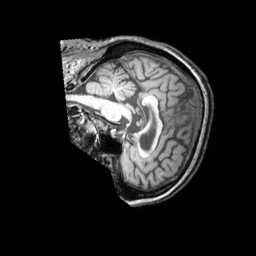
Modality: T1w
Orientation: sagittal
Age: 47
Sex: female
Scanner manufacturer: philips
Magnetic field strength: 3 T
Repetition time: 0.009894 s
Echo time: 0.004605 s